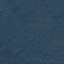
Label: Forest